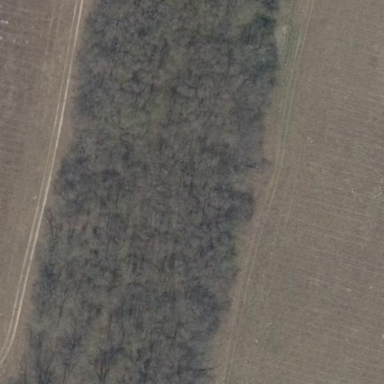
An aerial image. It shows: Forest area.